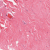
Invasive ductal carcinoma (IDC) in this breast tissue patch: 0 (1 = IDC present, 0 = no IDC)